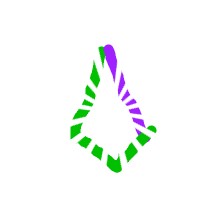
Shape: kite